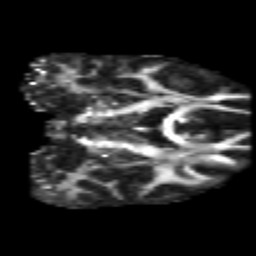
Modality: FA
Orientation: coronal
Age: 38
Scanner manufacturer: philips
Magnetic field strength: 3 T
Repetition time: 8.6 s
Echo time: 0.127 s